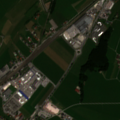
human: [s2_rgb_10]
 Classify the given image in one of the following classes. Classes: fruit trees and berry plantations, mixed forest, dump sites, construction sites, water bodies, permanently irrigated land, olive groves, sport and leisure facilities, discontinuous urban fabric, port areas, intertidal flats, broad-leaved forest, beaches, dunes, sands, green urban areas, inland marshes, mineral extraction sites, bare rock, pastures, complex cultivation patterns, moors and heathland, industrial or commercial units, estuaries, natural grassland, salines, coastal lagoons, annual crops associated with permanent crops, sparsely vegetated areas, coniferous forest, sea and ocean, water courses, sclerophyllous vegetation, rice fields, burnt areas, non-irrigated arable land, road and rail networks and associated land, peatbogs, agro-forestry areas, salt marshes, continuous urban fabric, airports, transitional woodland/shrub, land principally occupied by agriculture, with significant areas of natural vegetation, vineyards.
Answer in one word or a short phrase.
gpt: discontinuous urban fabric, industrial or commercial units, road and rail networks and associated land, pastures, land principally occupied by agriculture, with significant areas of natural vegetation